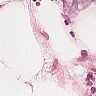
Metastatic tissue present: no